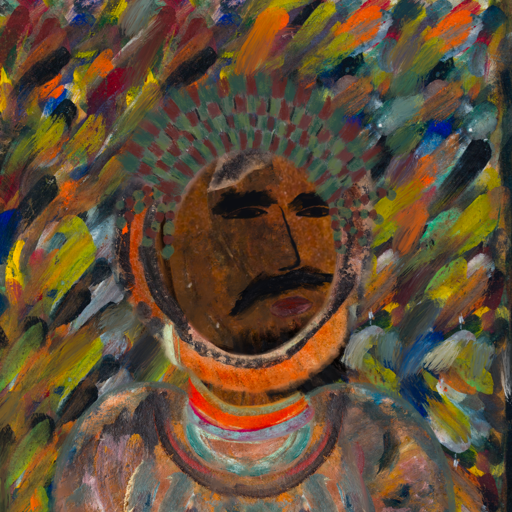
Background: An_Impression, Head And Neck Side: Mosgoul, Face Side: Mosgoul, Bust: Boggyland, Hair Side: Childish, Head Accessory: After_Raid_Crown, Second Necklace: Blank, Necklace: Sisters, Baby: Blank